Question: I would like my 'BitmapImage' to scale according to the width of 'Label'.
Here is a very simple piece of code:
'''
<s:VGroup>
<s:BitmapImage width="100%" source="@Embed('/image.png')" fillMode="scale" scaleMode="stretch"/>
<s:Label text="Short"/>
</s:VGroup>
<s:VGroup>
<s:BitmapImage width="100%" source="@Embed('/image.png')" fillMode="scale" scaleMode="stretch"/>
<s:Label text="Very long message"/>
</s:VGroup>
'''
Here is the output:

As you can see, my image is upscaling willingly, while it doesn't downscale at all.
What's the reason behind it? Is there an easy solution?
Note: it is not an option for me to set the width of 'BitmapImage' to the width of 'Label'.
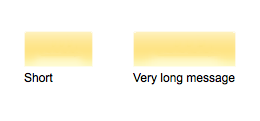
Answer: pasted my comment as answer for this.
width="100%" says - get as big as me... or the biggest thing in my container. If you want it to fit the label.. tell it width="{label.width}".. EDIT... then set width="{myLabel.width}"